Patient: sex M, age 78
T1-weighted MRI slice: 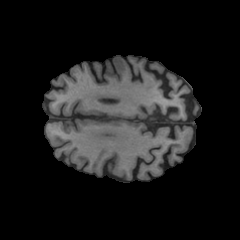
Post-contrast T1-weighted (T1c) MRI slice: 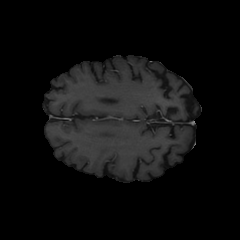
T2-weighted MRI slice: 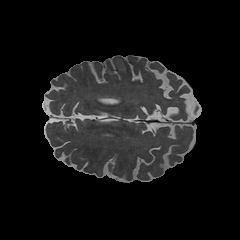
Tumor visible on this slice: yes
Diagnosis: Astrocytoma, IDH-wildtype
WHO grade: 3